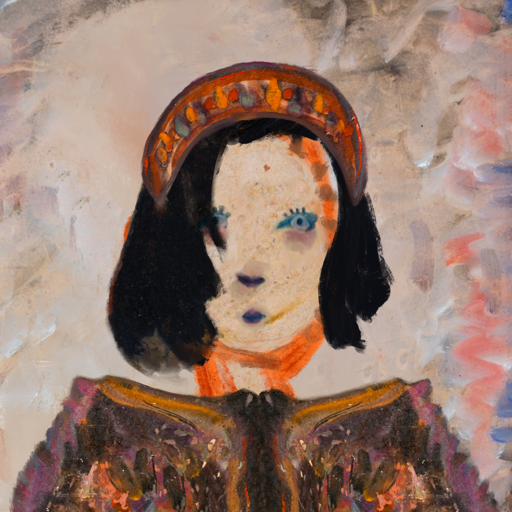
Background: Roy_Bahadur, Head And Neck Front: Rupkatha, Face Front: Hill_Girl, Bust: Gypsy_Queen, Hair Front: Mosgoul, Head Accessory: Hypocrite, Second Necklace: Blank, Necklace: Blank, Baby: Blank